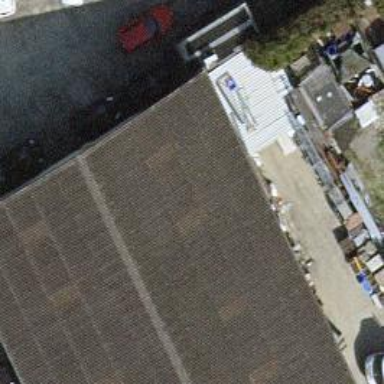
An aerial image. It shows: Car shop.